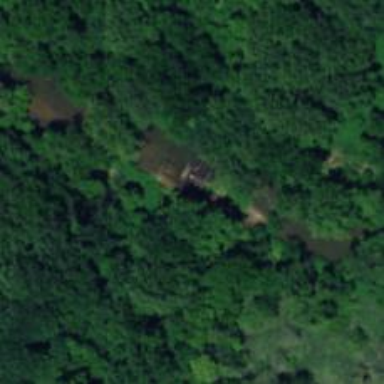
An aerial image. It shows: Path leading to bridge.